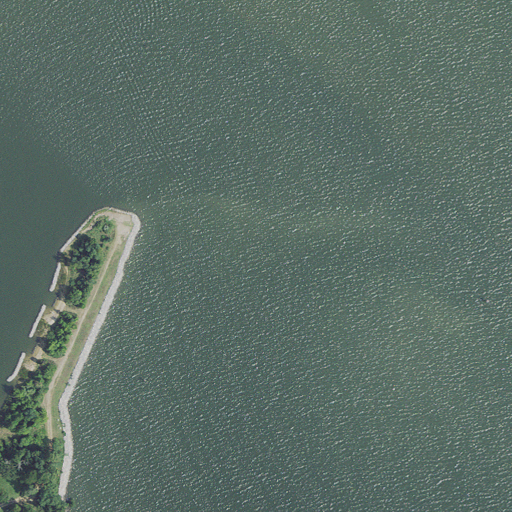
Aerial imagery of cape in Maryland named Possum Point containing open water, herbaceous wetlands, woody wetlands, and cultivated crops